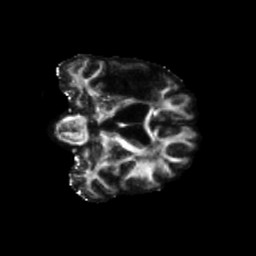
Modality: FA
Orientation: coronal
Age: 64
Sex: female
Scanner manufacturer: siemens
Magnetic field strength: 3 T
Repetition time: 5.47 s
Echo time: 0.0854 s